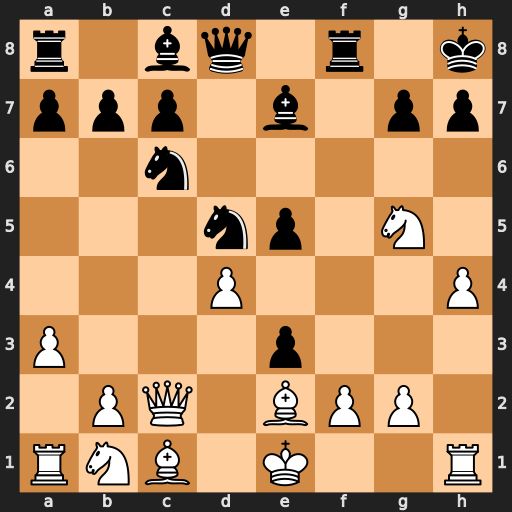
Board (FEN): r1bq1r1k/ppp1b1pp/2n5/3np1N1/3P3P/P3p3/1PQ1BPP1/RNB1K2R
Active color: w
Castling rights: KQ
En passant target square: -
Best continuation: Qxh7#